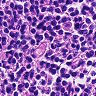
Metastatic tissue present: no